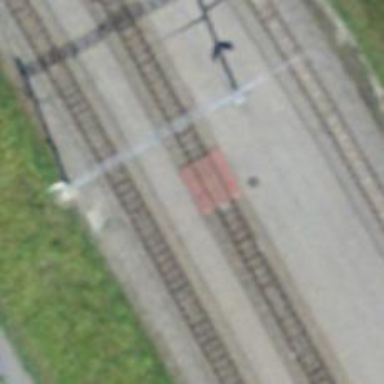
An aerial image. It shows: Kerb barrier.